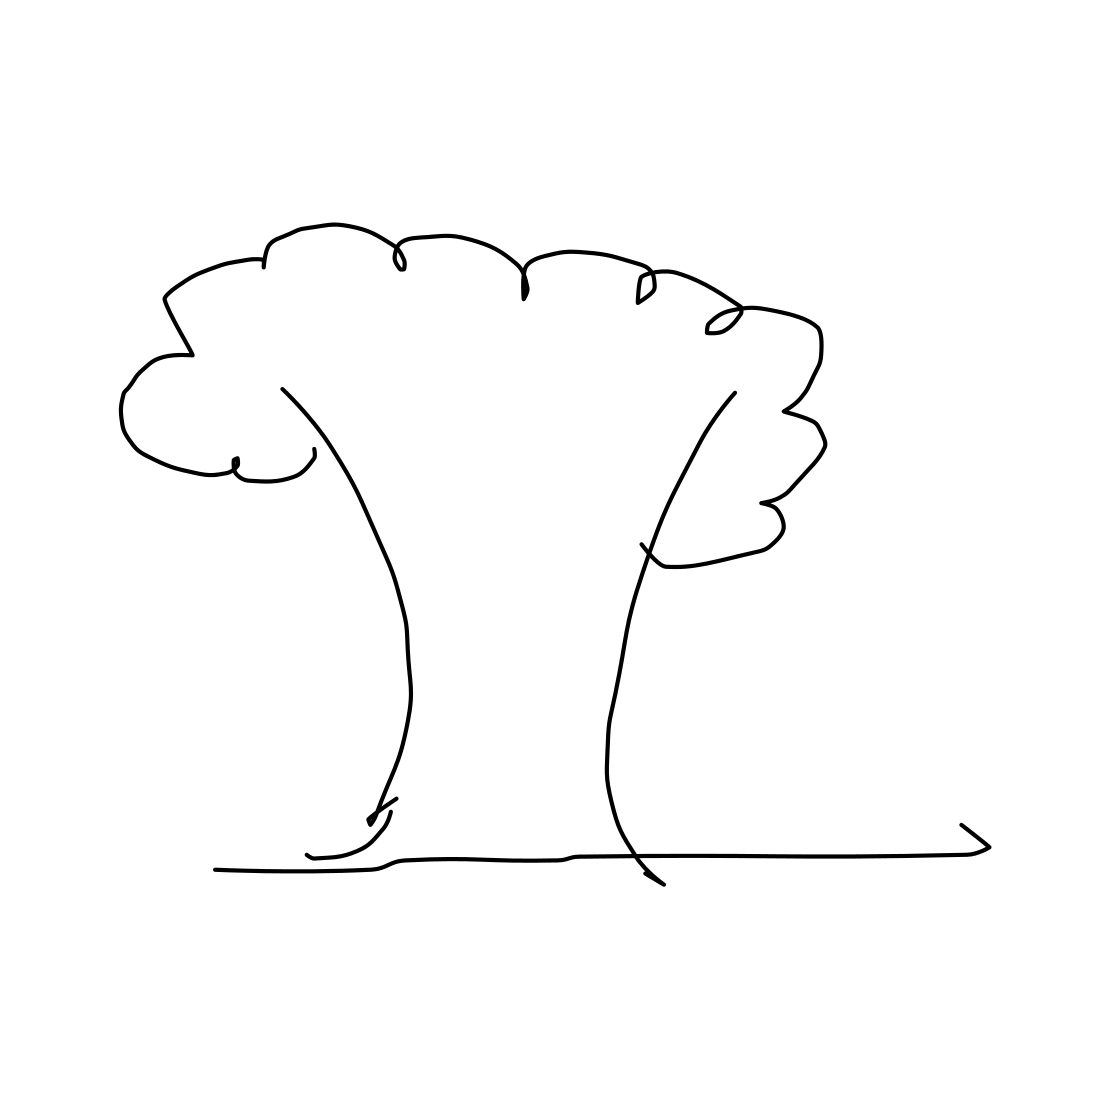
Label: tree